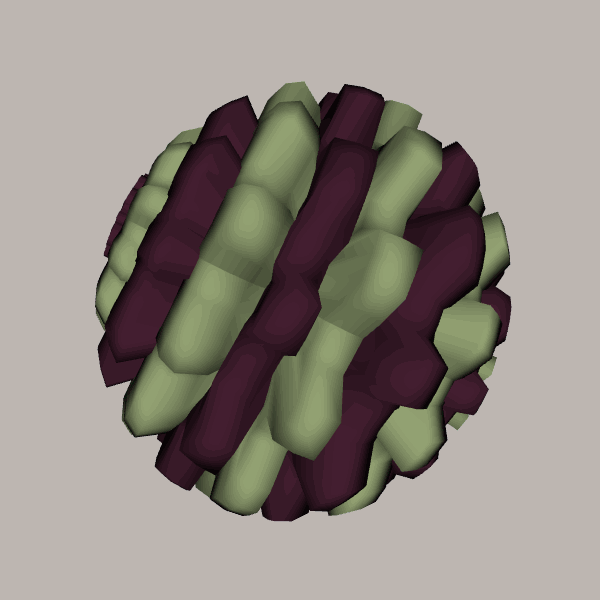
Background: light